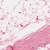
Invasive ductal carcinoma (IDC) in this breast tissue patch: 0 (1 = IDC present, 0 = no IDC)